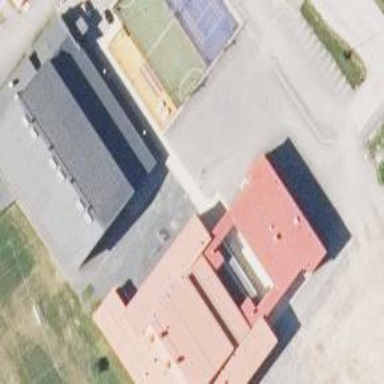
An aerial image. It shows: Sports center building.